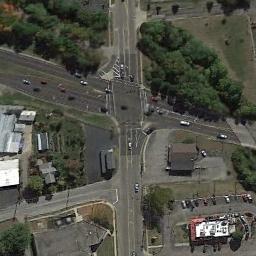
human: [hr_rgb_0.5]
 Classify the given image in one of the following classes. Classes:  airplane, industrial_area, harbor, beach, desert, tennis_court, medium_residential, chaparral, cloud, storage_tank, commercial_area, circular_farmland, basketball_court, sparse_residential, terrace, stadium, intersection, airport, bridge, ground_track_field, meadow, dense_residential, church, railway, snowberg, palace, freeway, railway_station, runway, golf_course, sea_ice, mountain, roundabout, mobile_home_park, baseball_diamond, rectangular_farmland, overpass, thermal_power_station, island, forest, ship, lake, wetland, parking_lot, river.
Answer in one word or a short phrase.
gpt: intersection